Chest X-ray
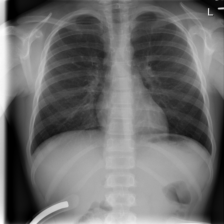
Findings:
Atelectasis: negative
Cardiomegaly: negative
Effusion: negative
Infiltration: positive
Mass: negative
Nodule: negative
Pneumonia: negative
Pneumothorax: negative
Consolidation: negative
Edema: negative
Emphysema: negative
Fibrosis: negative
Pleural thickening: negative
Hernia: negative